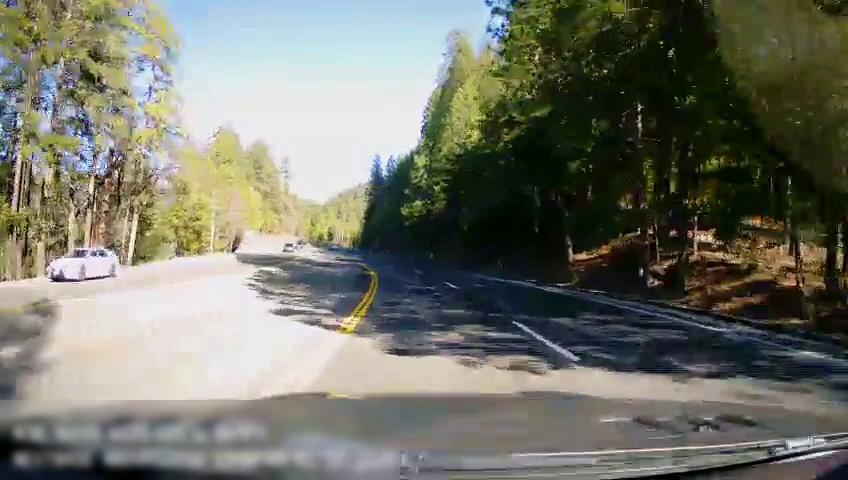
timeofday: Day
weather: Sunny
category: Drivable Space
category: Vehicles | Car
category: Vehicles | Car
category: Vehicles | Car
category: Lanes | Current Lane
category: Lanes | Alternate Lane
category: Lanes | Current Lane
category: Lanes | Alternate Lane
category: Lanes | Opposite Lane